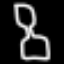
Label: hourglass